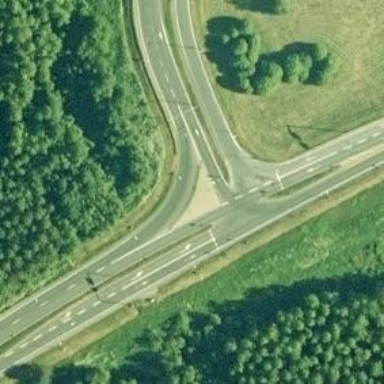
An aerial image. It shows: Secondary road with asphalt surface and embankment.